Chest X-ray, AP view. Patient: 67 years old, sex M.
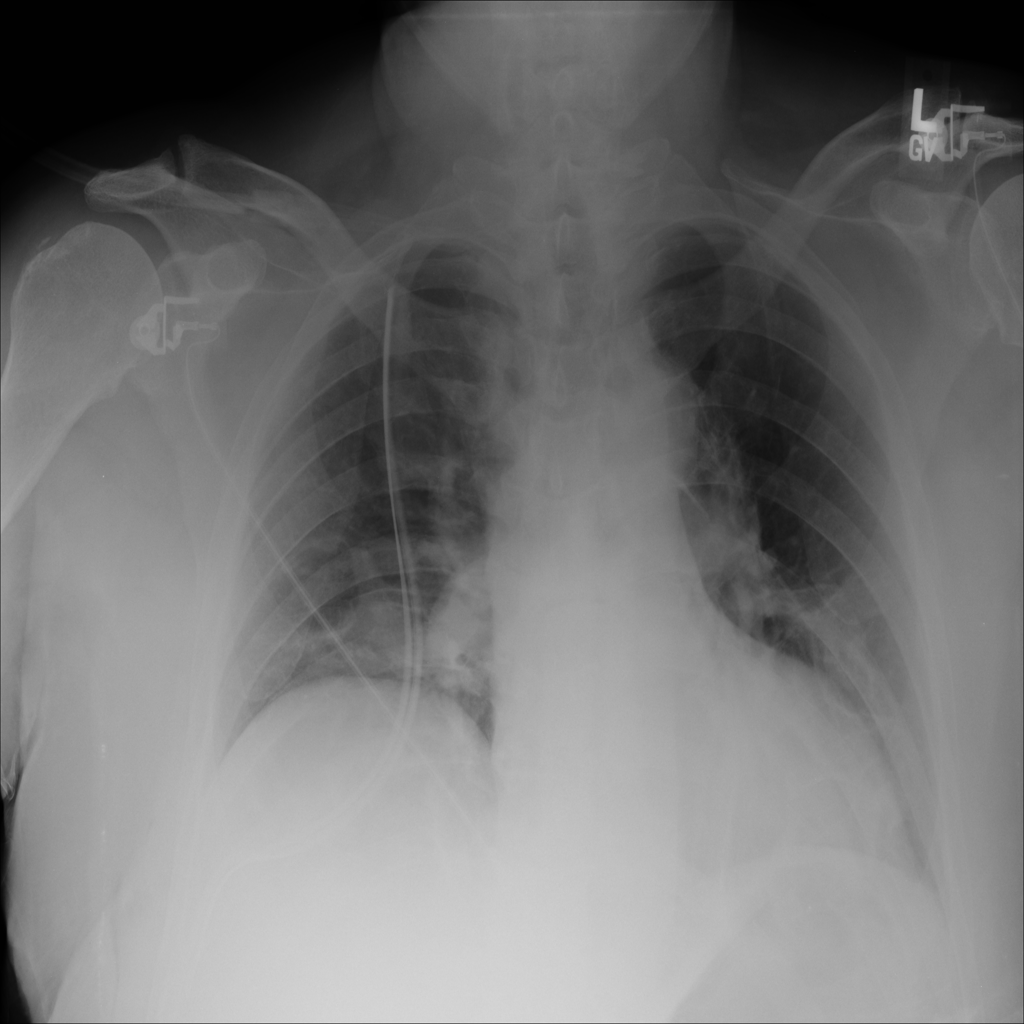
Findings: Atelectasis, Infiltration